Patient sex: F
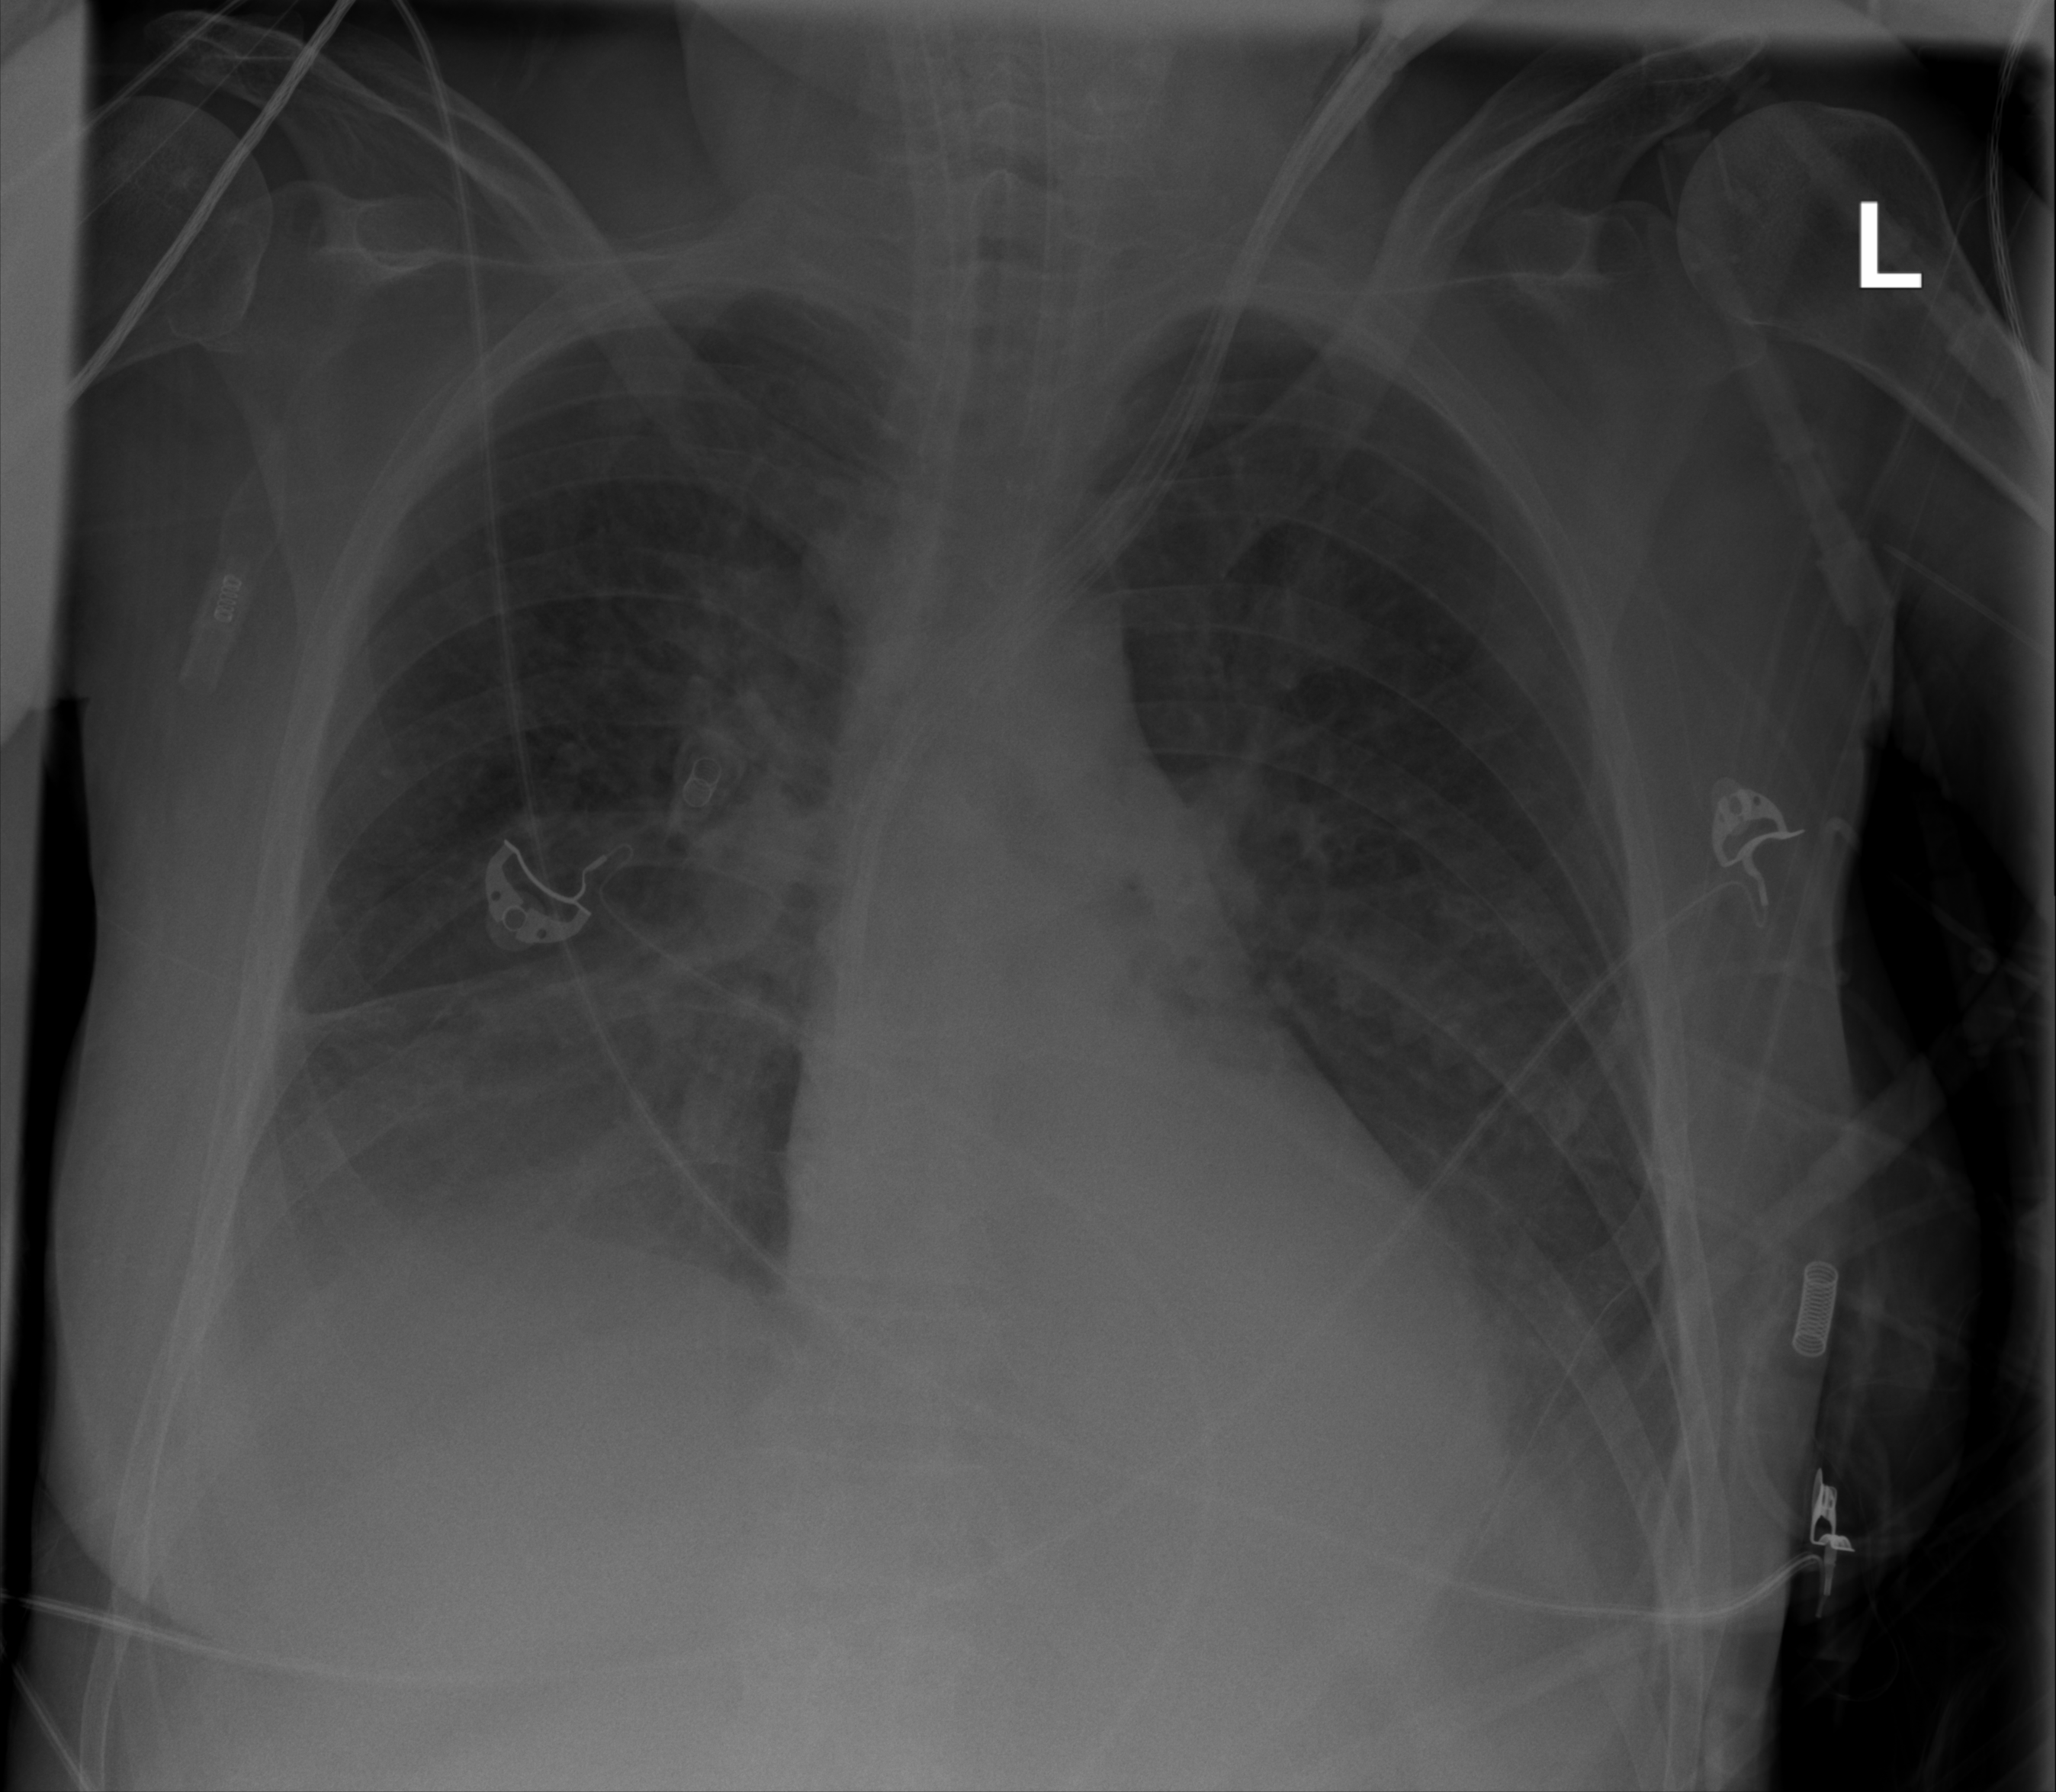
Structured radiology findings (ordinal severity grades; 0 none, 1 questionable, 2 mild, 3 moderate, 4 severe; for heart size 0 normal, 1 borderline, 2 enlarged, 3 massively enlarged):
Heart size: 2
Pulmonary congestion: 2
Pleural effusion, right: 2
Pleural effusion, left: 2
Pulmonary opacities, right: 2
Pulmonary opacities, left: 0
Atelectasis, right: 2
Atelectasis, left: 2